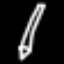
Label: pencil